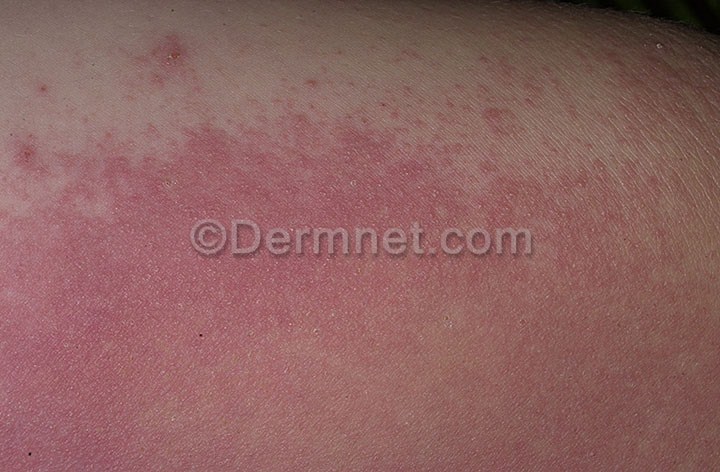
Disease: Poison Ivy Photos and other Contact Dermatitis